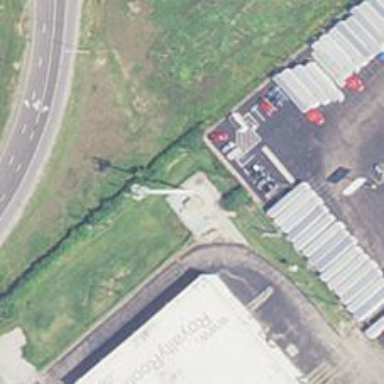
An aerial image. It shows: Mast tower used for communication.